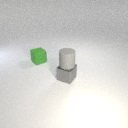
small green rubber cube to the left of small gray metal cube